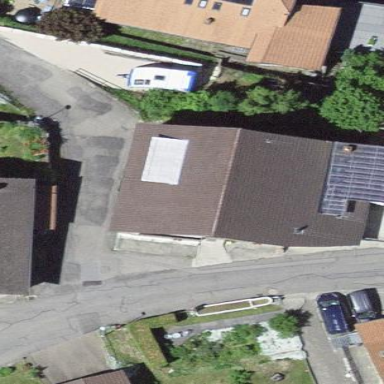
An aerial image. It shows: Residential building.